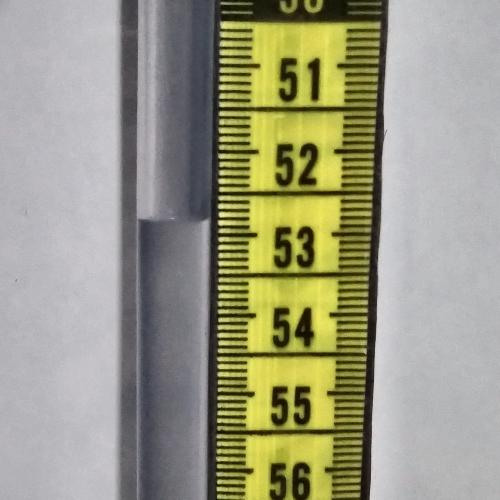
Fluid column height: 52.8 cm